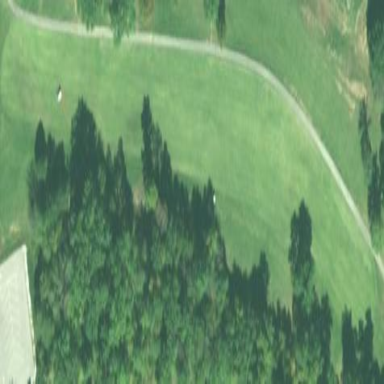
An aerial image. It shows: Golf fairway surrounded by grass.